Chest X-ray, PA view. Patient: 63 years old, sex F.
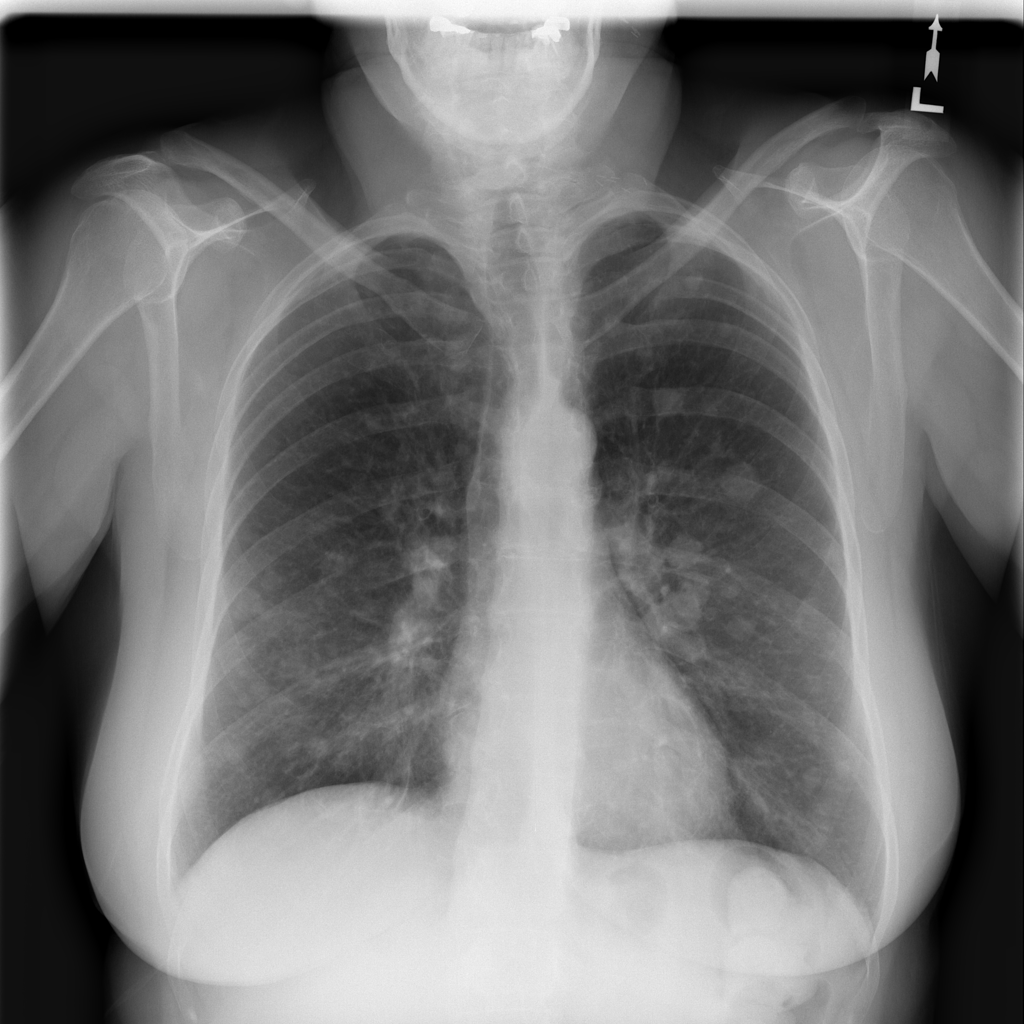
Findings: Nodule